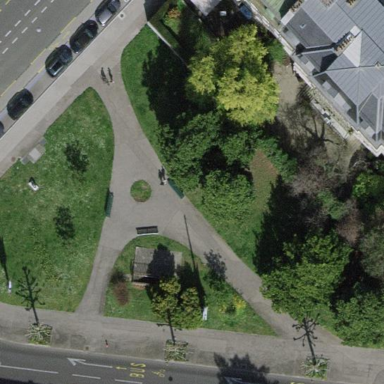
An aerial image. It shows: Lovely park for leisure and relaxation.